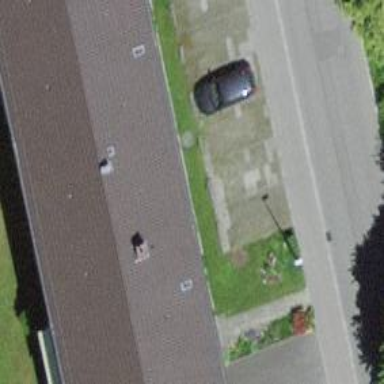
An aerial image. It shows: Hipped roof on apartment building.